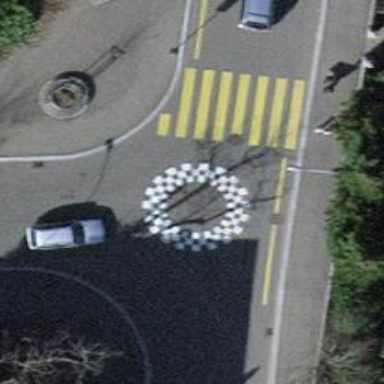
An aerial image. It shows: Table-style traffic calming feature.